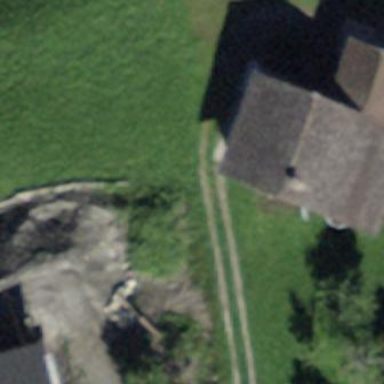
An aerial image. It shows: Rural barn.